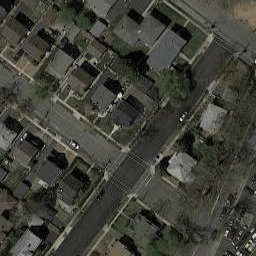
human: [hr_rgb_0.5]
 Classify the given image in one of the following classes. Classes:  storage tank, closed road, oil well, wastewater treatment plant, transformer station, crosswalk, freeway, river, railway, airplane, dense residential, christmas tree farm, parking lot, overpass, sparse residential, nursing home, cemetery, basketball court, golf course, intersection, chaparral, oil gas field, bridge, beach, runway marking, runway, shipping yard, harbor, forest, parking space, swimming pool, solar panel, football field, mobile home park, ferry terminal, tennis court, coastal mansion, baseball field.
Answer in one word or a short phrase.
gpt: intersection